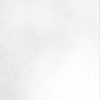
Label: dusty